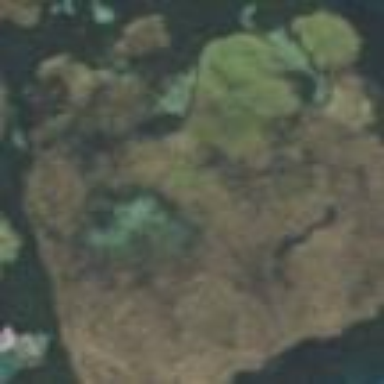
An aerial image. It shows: Marshy wetland area.